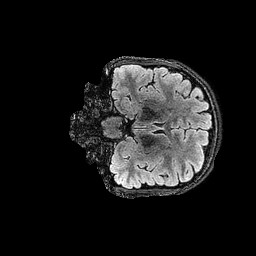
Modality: FLAIR
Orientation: coronal
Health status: ill
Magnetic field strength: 3 T